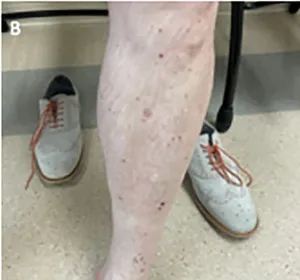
Clinical manifestations of immunoglobulin A vasculitis. Microscopic examination of urinary sediment stained with Sternheimer-Malbin stain revealed glomerular hematuria, characterized by acanthocytes (arrows) inspected under. Phase-contrast microscopy.
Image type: medical_photograph (other_medical_photograph)